Aerial crown-view tile of a tropical tree (Barro Colorado Island, Panama), acquired 20240918:
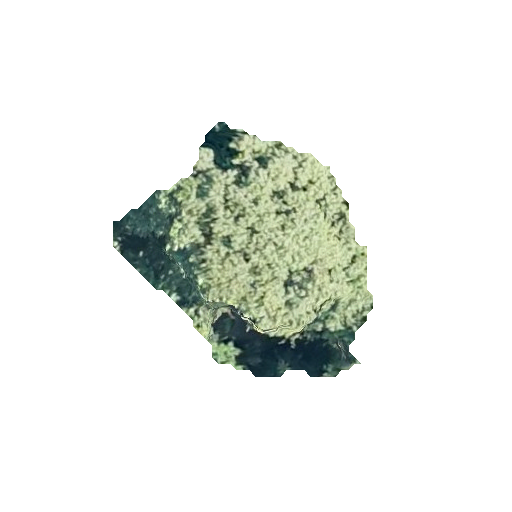
Species: Luehea seemannii
GBIF accepted scientific name: Luehea seemannii
Crown area: 66.137 m²